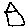
Label: house